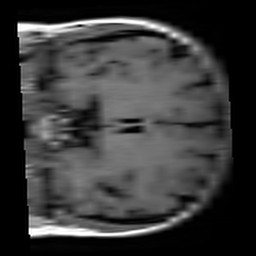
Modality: T1w
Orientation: coronal
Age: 21
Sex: female
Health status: healthy
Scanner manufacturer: siemens
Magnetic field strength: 3 T
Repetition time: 4.1 s
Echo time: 0.0085 s